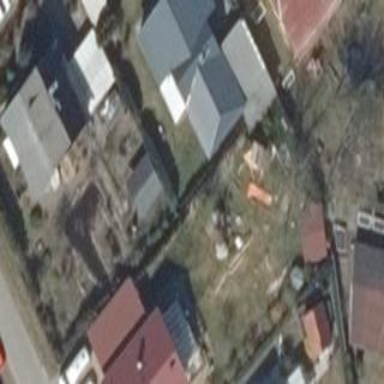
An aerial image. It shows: Detached building with gabled roof.